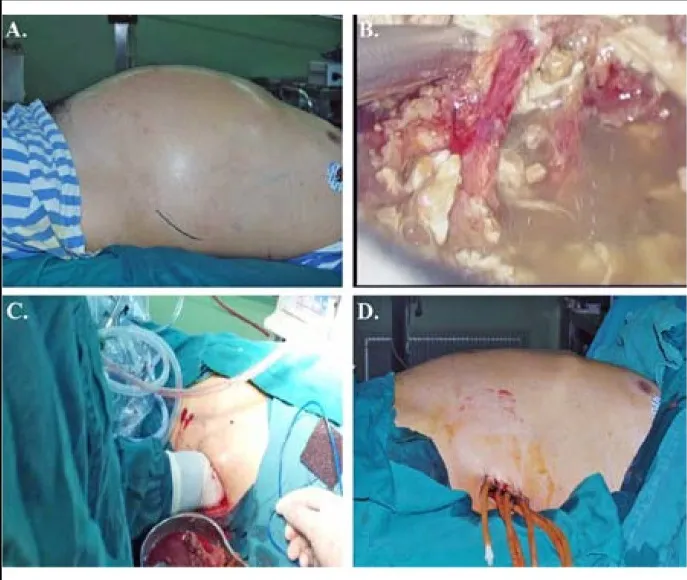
A: Location of the incision.
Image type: medical_photograph (other_medical_photograph)